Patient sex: F
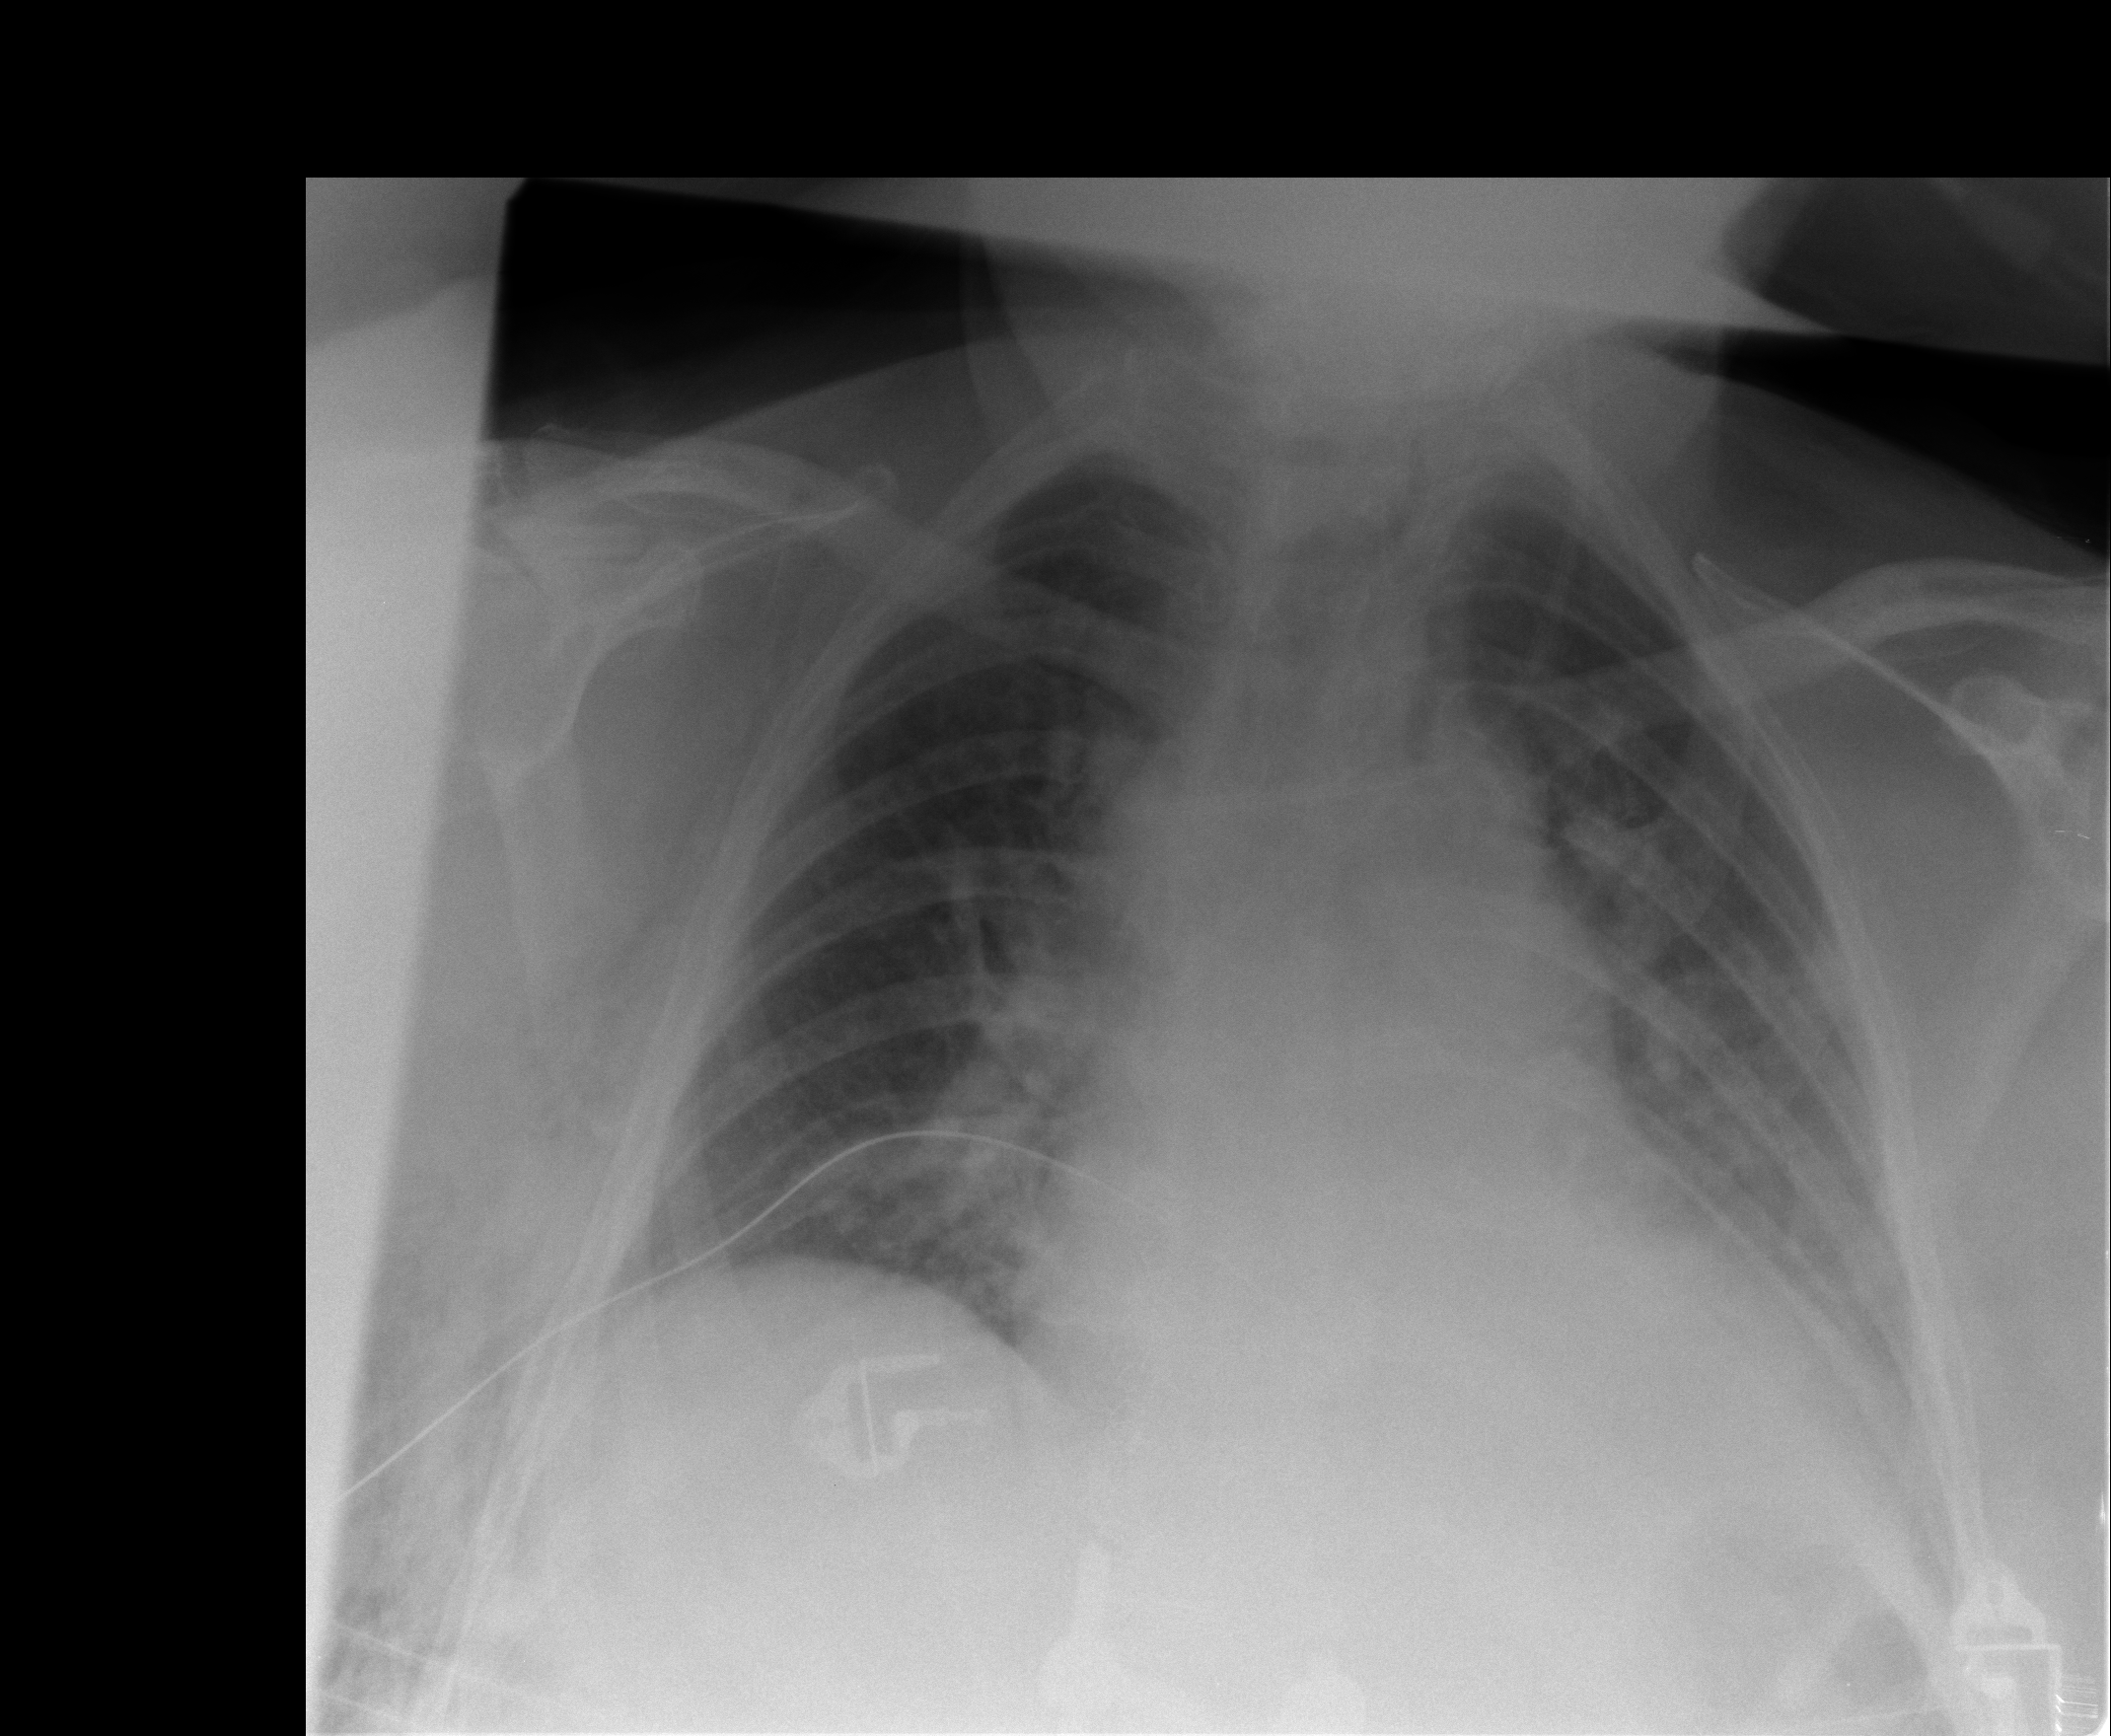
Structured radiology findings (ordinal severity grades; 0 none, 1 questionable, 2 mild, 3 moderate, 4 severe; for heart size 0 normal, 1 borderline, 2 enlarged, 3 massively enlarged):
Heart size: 2
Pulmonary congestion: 2
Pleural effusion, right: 0
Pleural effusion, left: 2
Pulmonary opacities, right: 0
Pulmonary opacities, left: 1
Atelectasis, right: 2
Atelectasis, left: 2